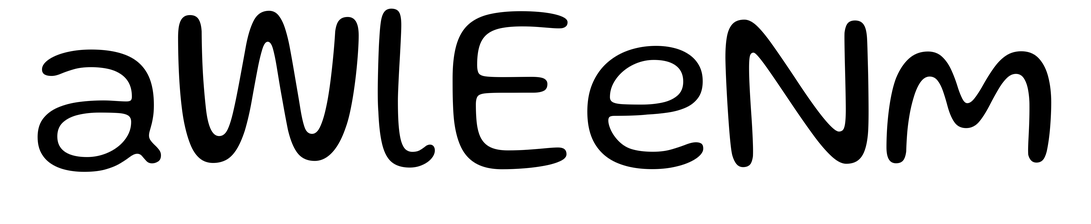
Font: Gluten_Light